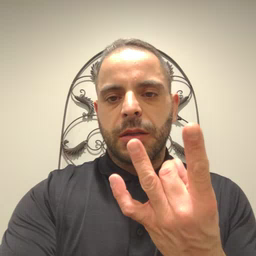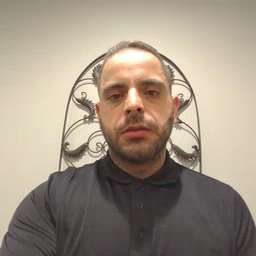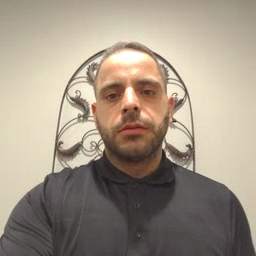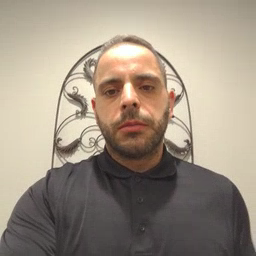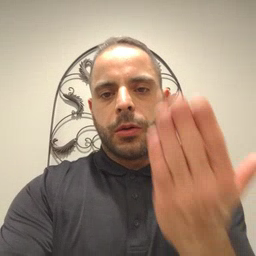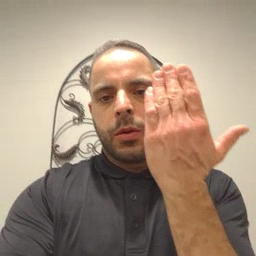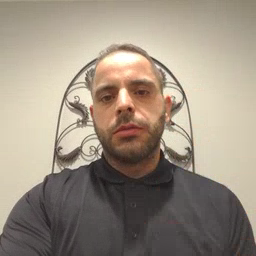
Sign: morning